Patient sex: M
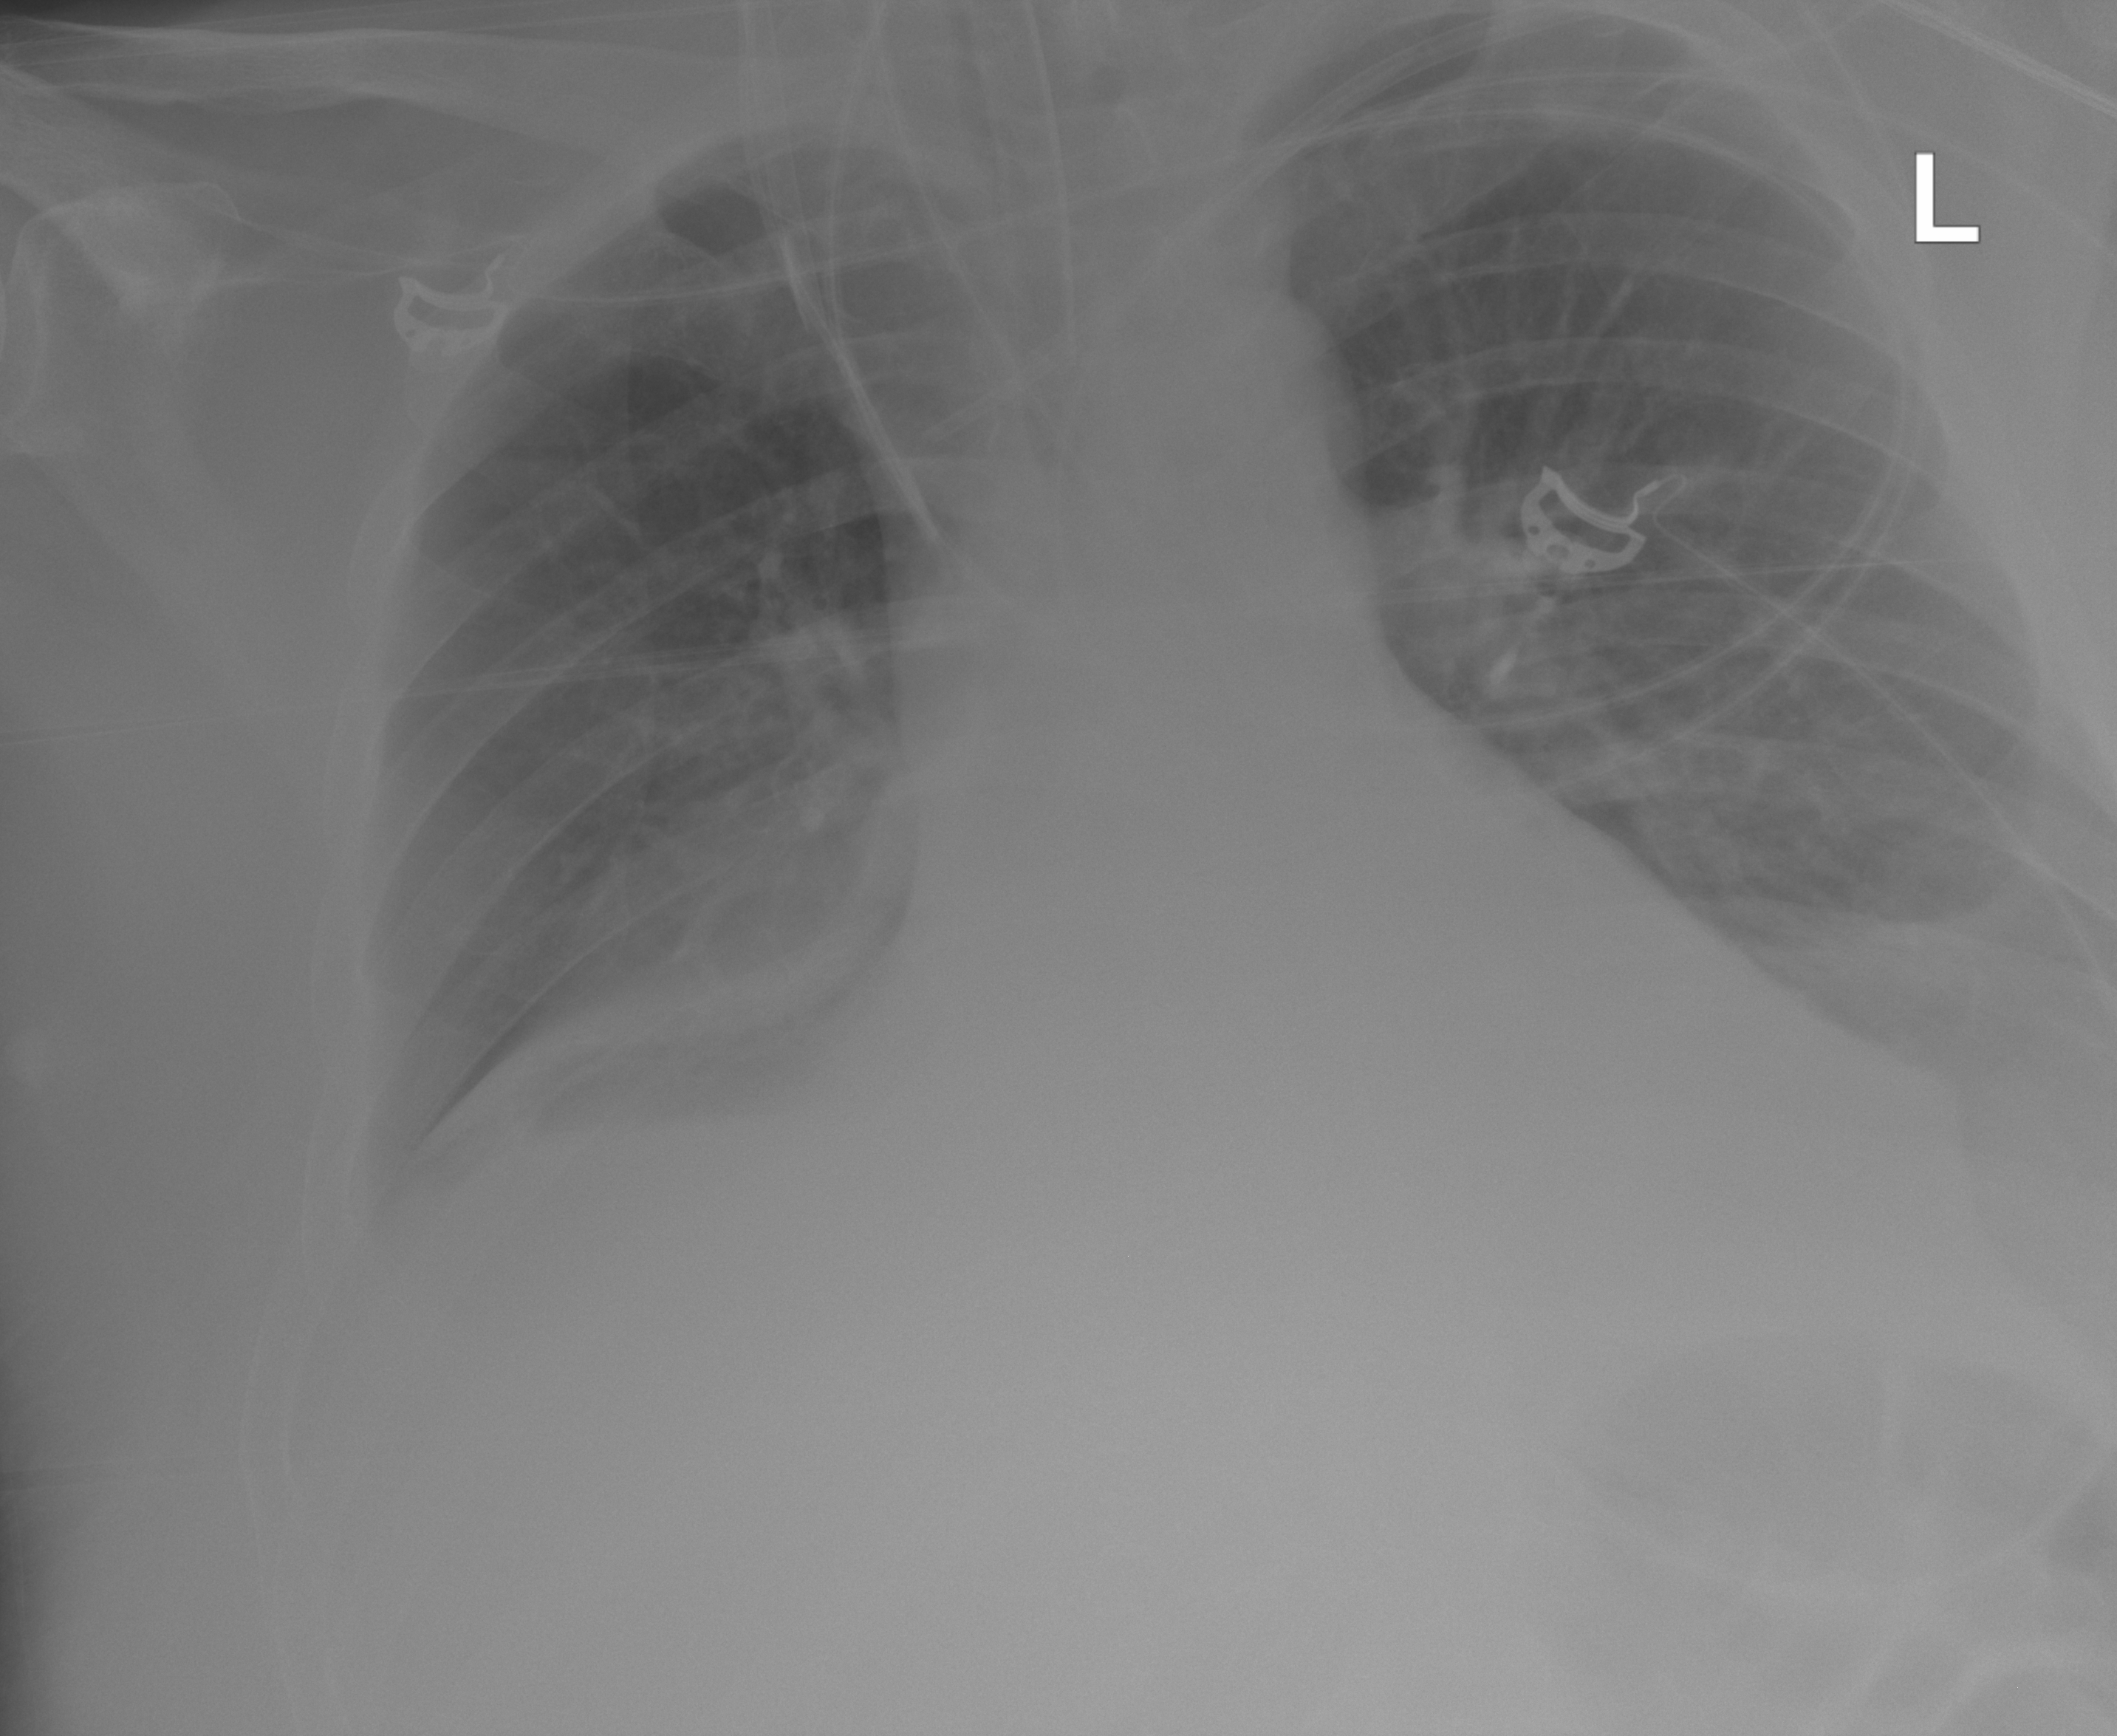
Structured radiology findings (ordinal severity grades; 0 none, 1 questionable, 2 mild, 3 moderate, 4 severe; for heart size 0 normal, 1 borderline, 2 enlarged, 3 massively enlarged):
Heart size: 2
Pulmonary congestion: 2
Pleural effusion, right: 0
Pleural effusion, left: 0
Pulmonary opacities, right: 0
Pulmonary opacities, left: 0
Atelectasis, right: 0
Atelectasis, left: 0